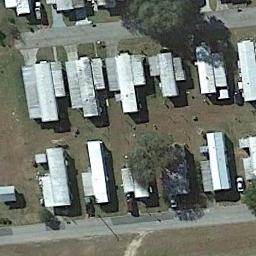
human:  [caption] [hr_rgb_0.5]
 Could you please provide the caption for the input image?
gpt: The mobile home park is on the bare land next to the road .

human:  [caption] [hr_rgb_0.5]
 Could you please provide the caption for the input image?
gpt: There are nine mobile homes here .

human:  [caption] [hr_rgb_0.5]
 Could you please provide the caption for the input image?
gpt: The mobile home park has some white mobile homes on the grass .

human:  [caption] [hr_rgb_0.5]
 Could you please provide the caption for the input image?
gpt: There are some white buildings on a yellow land in the mobile home park .

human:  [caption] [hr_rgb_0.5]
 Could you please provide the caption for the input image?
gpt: There are many buildings in the mobile home park .